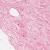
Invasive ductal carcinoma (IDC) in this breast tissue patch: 0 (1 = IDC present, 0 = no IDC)